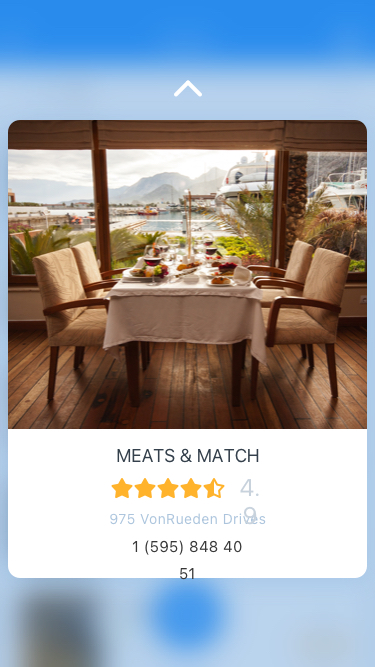
Text in this UI design:
4.9
Jacked Up Coffee
Open 24 hours
5.2km
4.9
Impresso Espresso
Closing in 1 hour
7.6km
4.8
Mugs Coffee
Open 24 hours
3.5km
4.7
Steamin' Mugs
Closed
2.1km
4.6
Wake Up Cafe
Till 11pm
4.9km
975 VonRueden Drives
1 (595) 848 40 51
Meats & Match
4.9